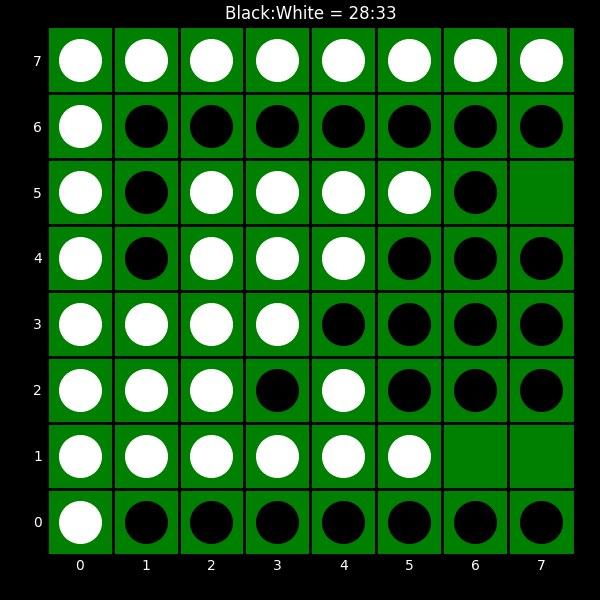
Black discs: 28
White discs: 33